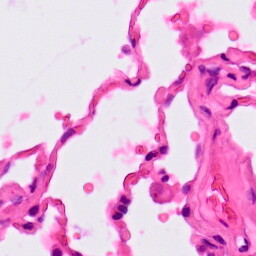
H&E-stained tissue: Lung